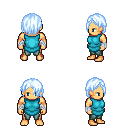
a pixel art fantasy rpg character, male body template, human, tanned skin, teal tunic, teal pants, white cyan bangs hairstyle, white cloth bandages, four views (front, back, left, right), 2x2 character sprite sheet, small pixel art, hard edges, no anti-aliasing